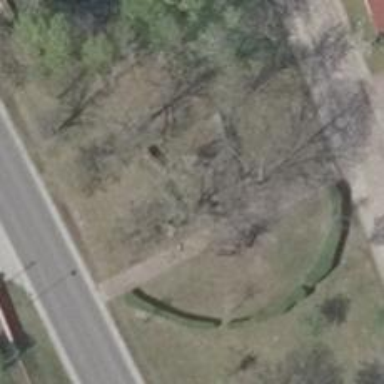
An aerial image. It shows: Memorial site with historic significance.